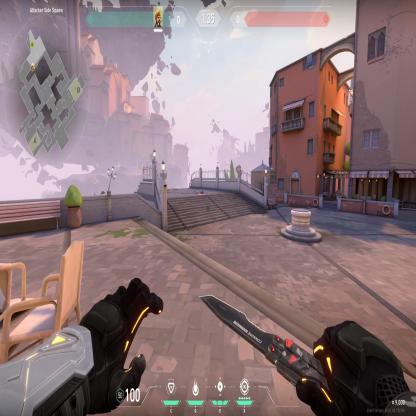
Label: dropped spike